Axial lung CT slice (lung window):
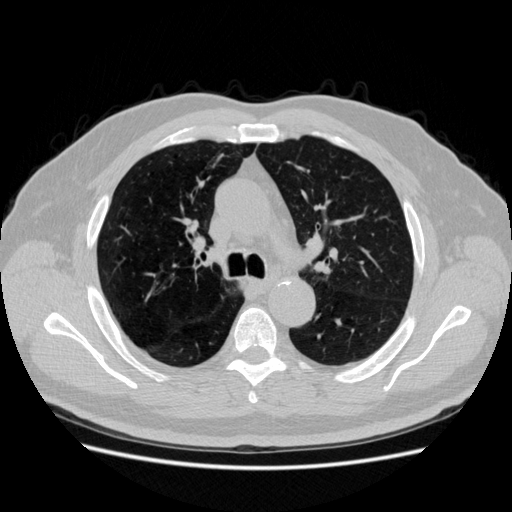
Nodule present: no